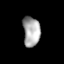
Tissue: lung
Cell type: Epithelial cells
Senescence score: 0.2232
Nuclear area (px): 497
Mean DAPI intensity: 170.837